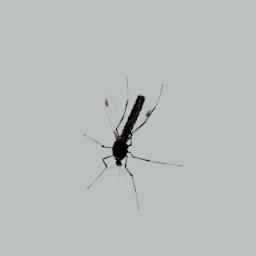
Label: animals